Question: How can I generate the following experimental design table in R?

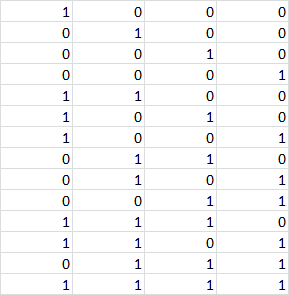
Answer: You may make use of a nice trick connected with binary representations of consecutive integers (I assume you do not wish to generate a row with zeros only):
'''
n <- 4
M <- matrix(NA_integer_, nrow=2^n-1, ncol=n)
for (i in 1:(2^n-1))
M[i, ] <- as.integer(intToBits(i)[1:n])
print(M)
'''
which gives for 'n==4':
'''
[,1] [,2] [,3] [,4]
[1,] 1 0 0 0
[2,] 0 1 0 0
[3,] 1 1 0 0
[4,] 0 0 1 0
[5,] 1 0 1 0
[6,] 0 1 1 0
[7,] 1 1 1 0
[8,] 0 0 0 1
[9,] 1 0 0 1
[10,] 0 1 0 1
[11,] 1 1 0 1
[12,] 0 0 1 1
[13,] 1 0 1 1
[14,] 0 1 1 1
[15,] 1 1 1 1
'''